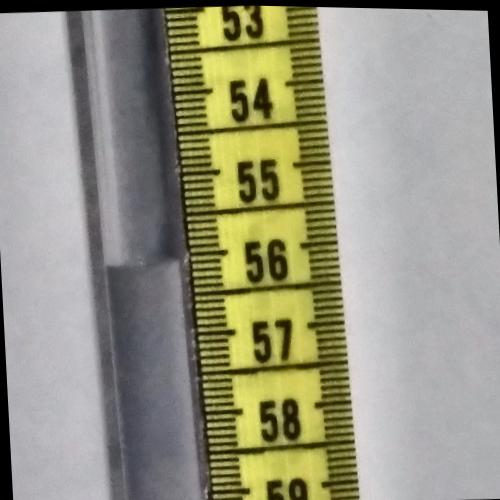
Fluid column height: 56.1 cm